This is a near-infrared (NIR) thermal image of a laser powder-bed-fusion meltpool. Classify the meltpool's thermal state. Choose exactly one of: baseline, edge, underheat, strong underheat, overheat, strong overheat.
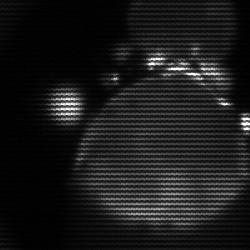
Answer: edge